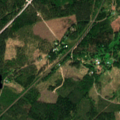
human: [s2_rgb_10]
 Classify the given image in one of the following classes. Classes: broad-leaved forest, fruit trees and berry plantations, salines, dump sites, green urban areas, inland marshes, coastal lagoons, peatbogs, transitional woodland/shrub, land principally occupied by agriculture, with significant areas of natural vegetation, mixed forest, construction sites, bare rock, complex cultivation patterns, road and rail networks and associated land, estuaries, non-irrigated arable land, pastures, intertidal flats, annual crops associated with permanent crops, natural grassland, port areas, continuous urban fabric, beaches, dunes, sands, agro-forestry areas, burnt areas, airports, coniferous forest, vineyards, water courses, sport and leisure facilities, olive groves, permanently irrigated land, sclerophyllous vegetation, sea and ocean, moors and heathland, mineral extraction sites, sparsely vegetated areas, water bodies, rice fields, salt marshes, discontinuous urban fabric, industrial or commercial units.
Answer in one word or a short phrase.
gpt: coniferous forest, mixed forest, transitional woodland/shrub